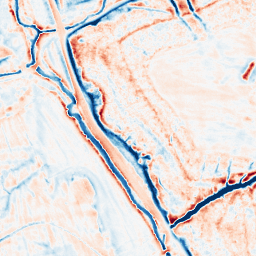
Category: edge_preserving
Decomposition family: guided
Decomposition parameters: radius: 4
eps: 1
Upsampling method: cubic_mitchell
Upsampling parameters: scale: 4
Upsampling scale: 4